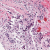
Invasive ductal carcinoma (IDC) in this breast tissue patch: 1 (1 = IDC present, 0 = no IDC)